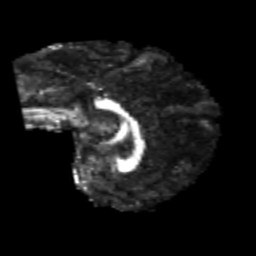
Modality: FA
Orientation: sagittal
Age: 24
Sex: male
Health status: healthy
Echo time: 0.074 s